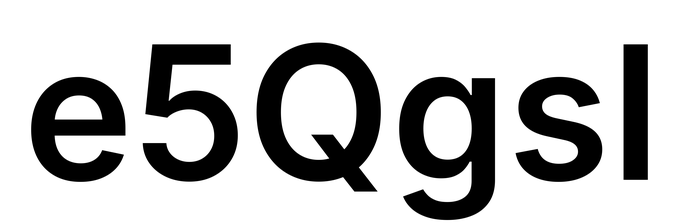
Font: Inter_SemiBold